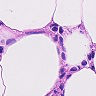
Metastatic tissue present: no